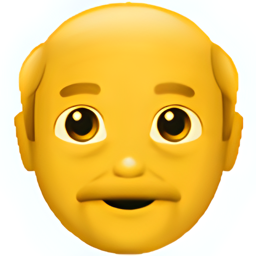
Name: older man
Emoji: 👴
Group: People & Body
Sub-group: person